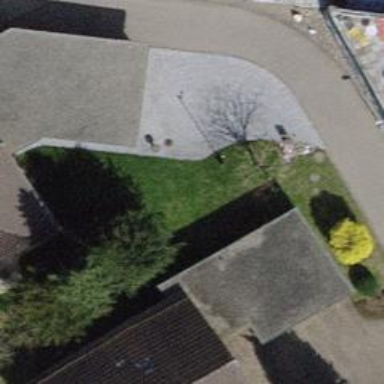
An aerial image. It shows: Garage building.